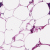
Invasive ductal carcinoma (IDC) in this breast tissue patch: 0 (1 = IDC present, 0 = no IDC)